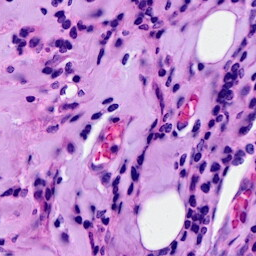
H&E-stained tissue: Breast